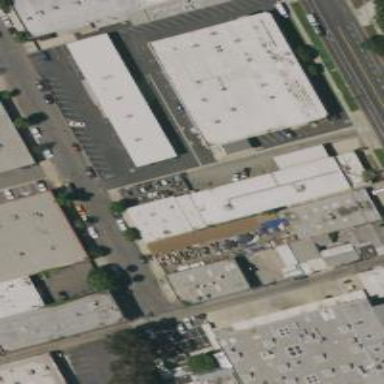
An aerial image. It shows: Industrial building.